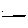
Label: line